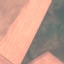
Land use / land cover class: AnnualCrop